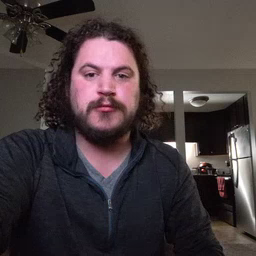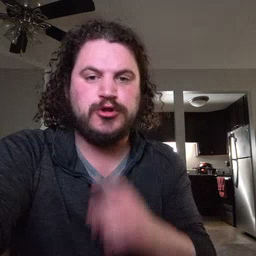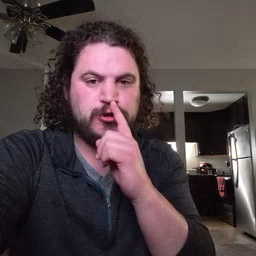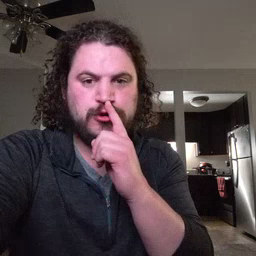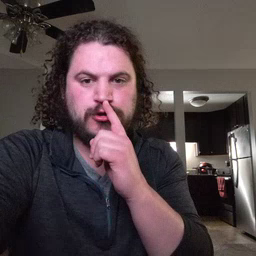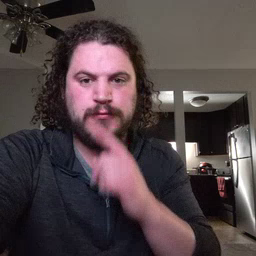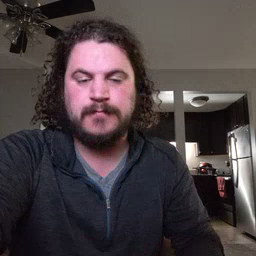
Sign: shhh